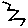
Label: zigzag